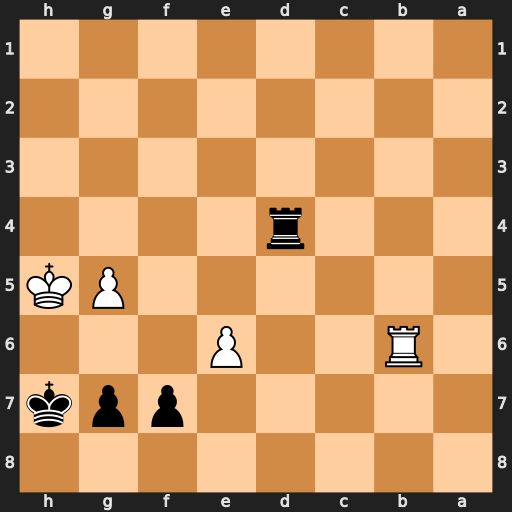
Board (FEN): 8/5ppk/1R2P3/6PK/3r4/8/8/8
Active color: b
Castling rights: -
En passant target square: -
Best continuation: g6#